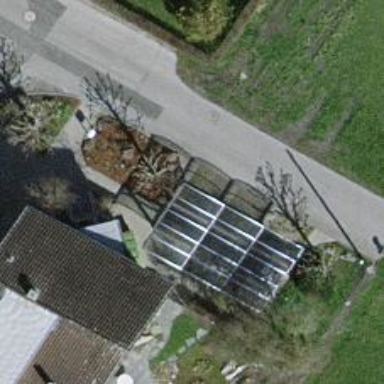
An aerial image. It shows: Shed.